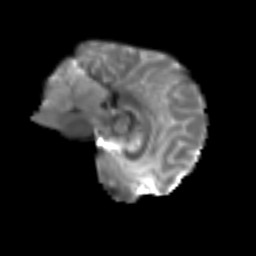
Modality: T2w
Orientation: sagittal
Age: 49
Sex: female
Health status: ill
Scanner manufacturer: siemens
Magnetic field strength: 3 T
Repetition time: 8.7 s
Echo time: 0.11 s